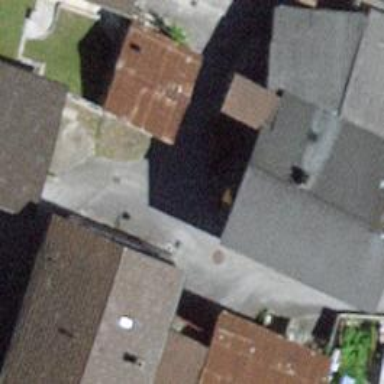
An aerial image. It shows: Alleyway designated as service road.